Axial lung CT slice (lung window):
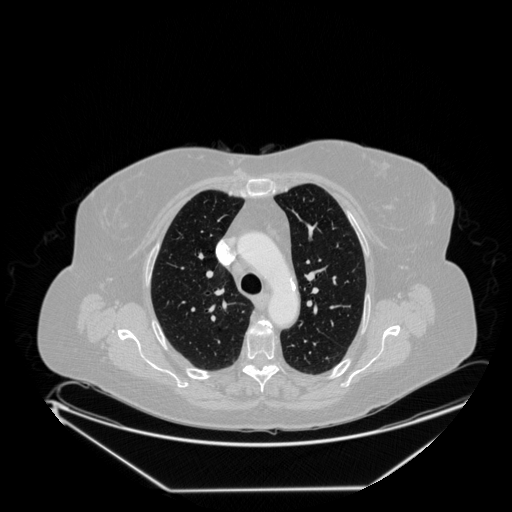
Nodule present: no